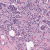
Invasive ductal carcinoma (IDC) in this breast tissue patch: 1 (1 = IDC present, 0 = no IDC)